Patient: sex F, age 75
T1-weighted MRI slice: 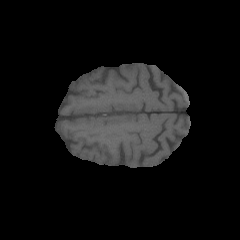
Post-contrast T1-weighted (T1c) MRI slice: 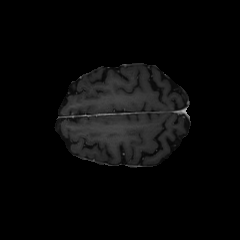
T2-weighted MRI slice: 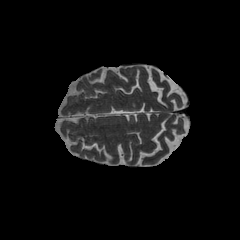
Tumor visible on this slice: no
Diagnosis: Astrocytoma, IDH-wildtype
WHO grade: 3